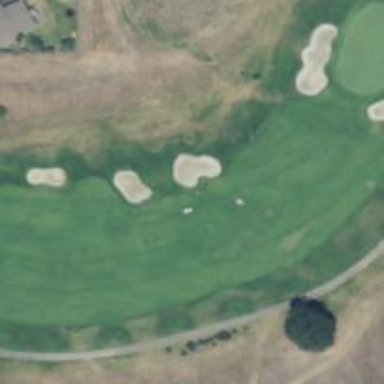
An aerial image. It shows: Golf hole.